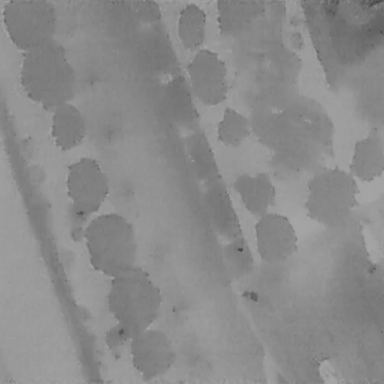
There are two Cars in the infrared image.